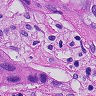
Metastatic tissue present: yes